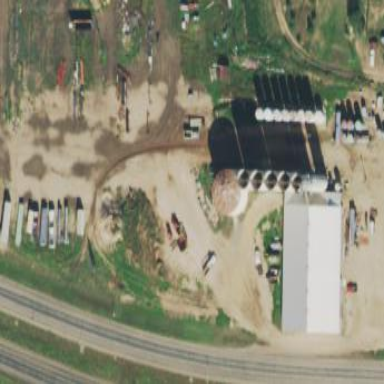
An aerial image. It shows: Farmyard with silo.